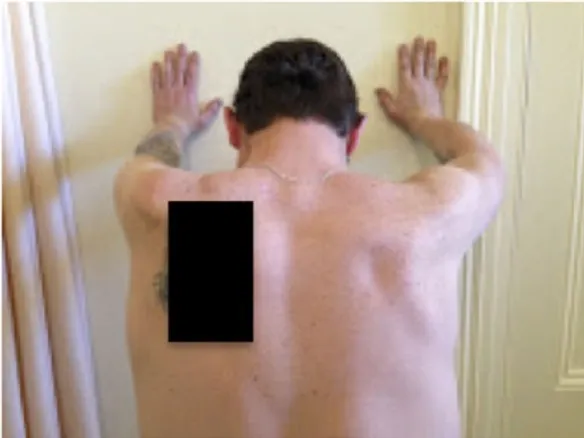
Postero-anterior view 2.
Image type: medical_photograph (skin_photograph)